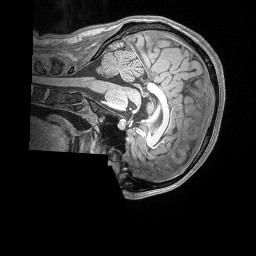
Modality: T1w
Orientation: sagittal
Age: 22
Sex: female
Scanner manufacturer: siemens
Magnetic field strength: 3 T
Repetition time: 2.53 s
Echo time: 0.00164 s